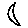
Label: moon